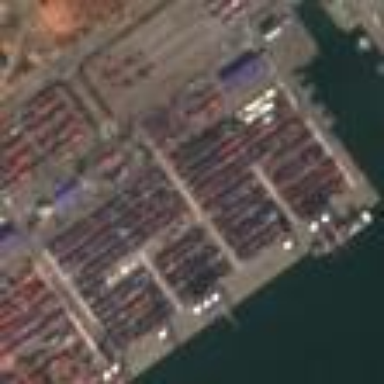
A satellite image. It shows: Industrial area with container terminal for cargo containers.